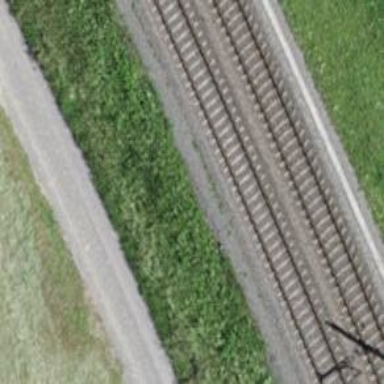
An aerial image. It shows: Railway track with contact line for electrification.